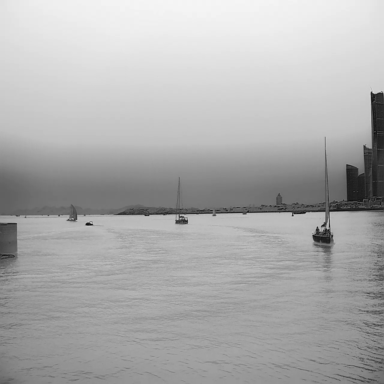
There are 15 objects shown in the infrared image, including two container_ships, six sailboats, and seven canoes.